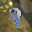
Label: 9